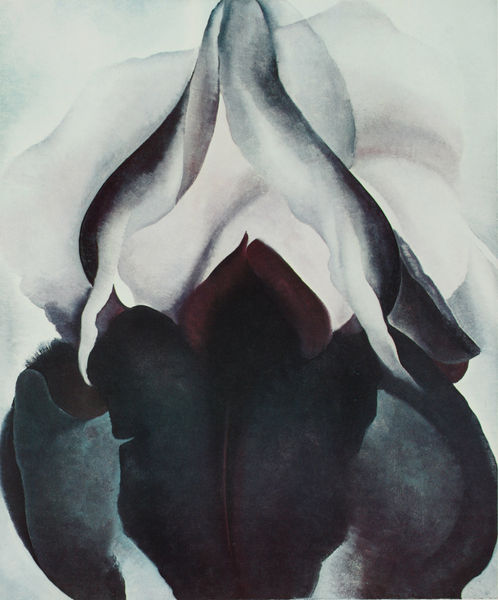
Titel: Black Iris
Künstler: Georgia O'Keeffe
Standort: New York
Institution: The Metropolitan Museum of Art
Schlagwörter: blätter, schatten, weiß, aquarell, blume, schwarz, zeichnung, blüte, rose, kelch, blatt, abstrakt, violett, blütenblätter, tusche, knospe, iris, calla, bläter, abstract, o´keeffe, o`keeffe, bl